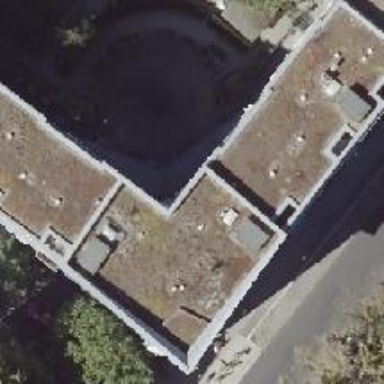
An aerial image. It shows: Kindergarten.